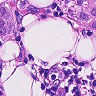
Metastatic tissue present: yes